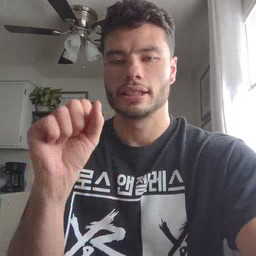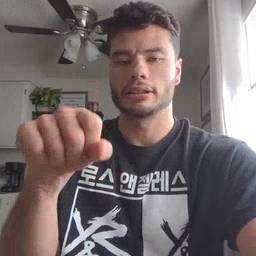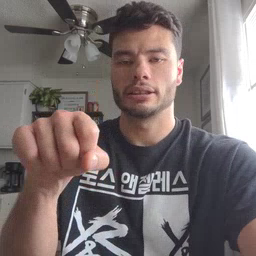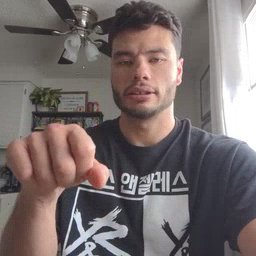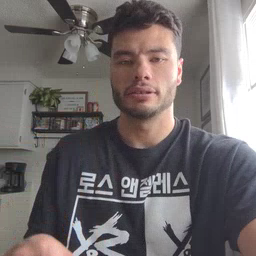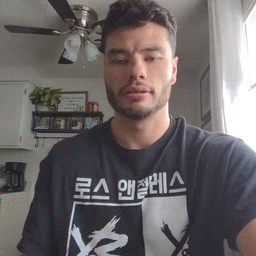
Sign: yes